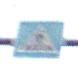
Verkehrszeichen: FussgaengerueberwegLinks
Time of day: MorningAfternoon
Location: Outdoor (Nature)
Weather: PartlyCloudy
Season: NotSpecified
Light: Natural